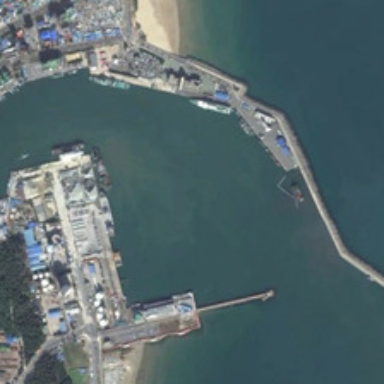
Several boats are in a port near many buildings .